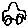
Label: car